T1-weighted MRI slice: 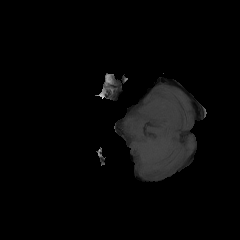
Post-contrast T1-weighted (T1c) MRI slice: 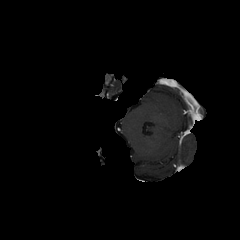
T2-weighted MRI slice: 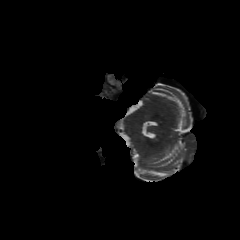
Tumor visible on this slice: no